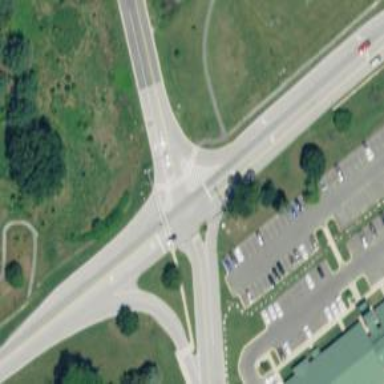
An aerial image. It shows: Tertiary link road with asphalt surface.